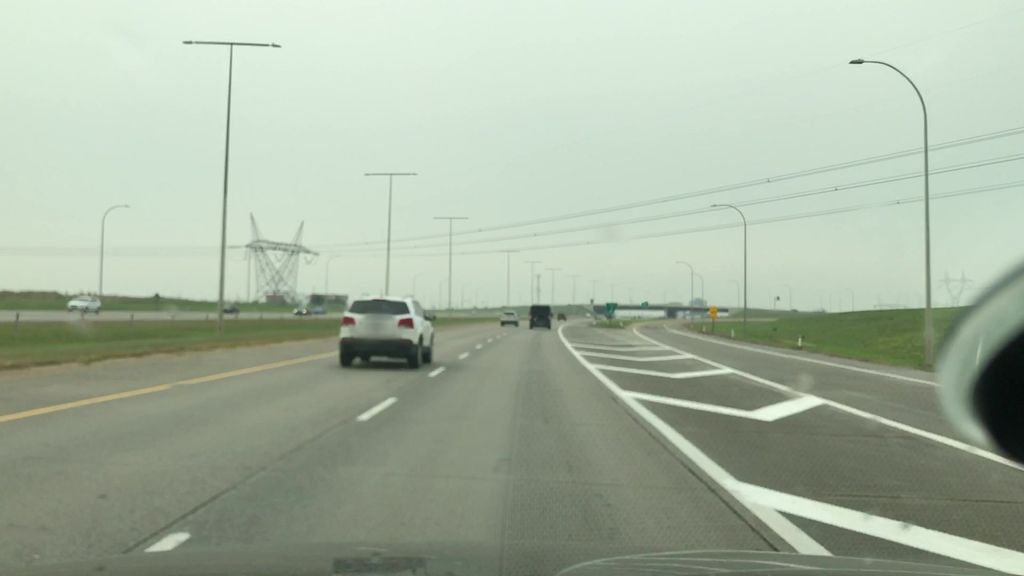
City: edmonton